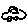
Label: car